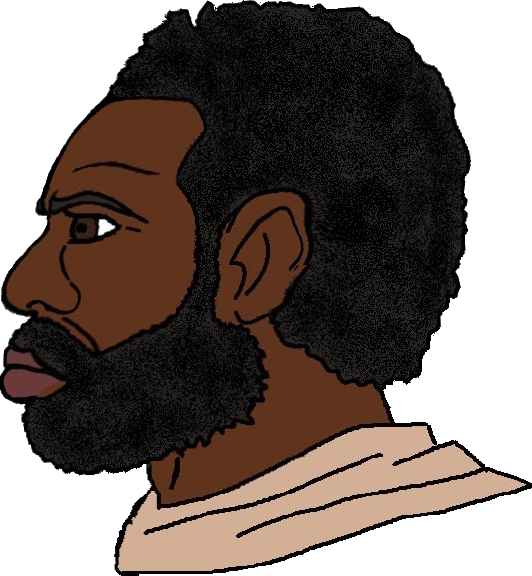
Label: 4_Yes_Chad